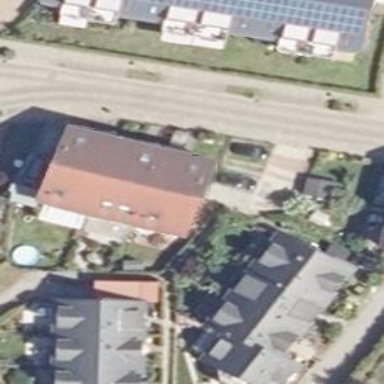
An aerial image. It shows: Building with gabled roof made of roof tiles.